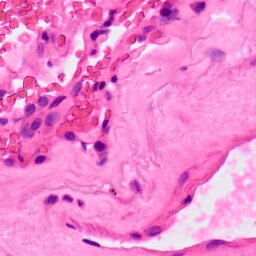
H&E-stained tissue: Lung